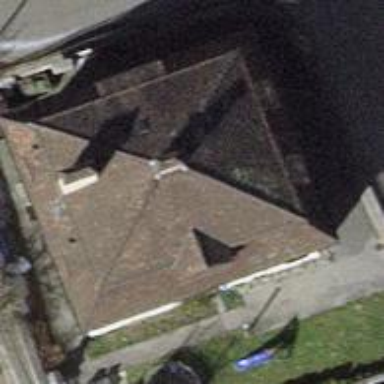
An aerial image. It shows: Residential building with mansard roof.